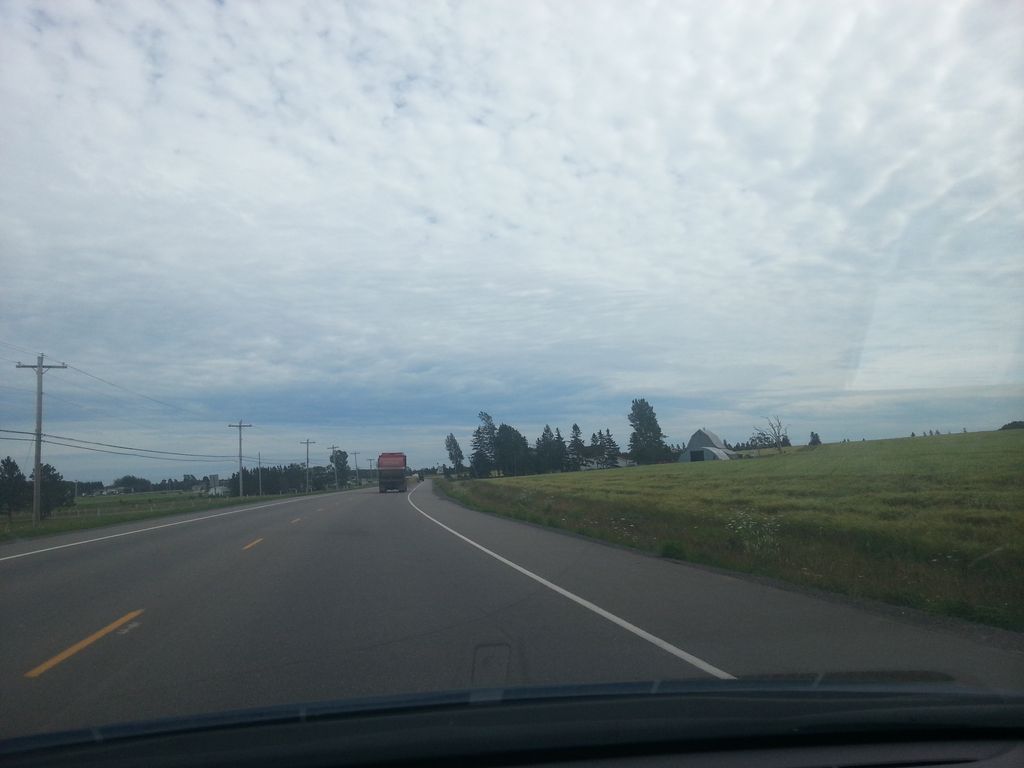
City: charlottetown